Question: In an interview, I have been asked to pivot a string by replacing special characters.
Given string was ''AAA%BBB$CCC#DDD''
Expected output as shown in then image:

How can we do this in SQL Server? Thanks in advance!
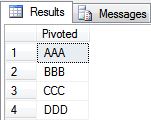
Answer: In SQL Server 2014?(I guess the operating system you are using is Windows Server 2008 R2, hahaha),
if you use SQL Server 2014-, basically, you need to unify the different separators first,
'''
declare @str as varchar(1024) = 'AAA%BBB$CCC#DDD'
set @str = REPLACE(@str, '%', ',')
set @str = REPLACE(@str, '$', ',')
set @str = REPLACE(@str, '#', ',')
'''
then like this:
'''
;with c0 as
(
select REPLACE(@str, '"', '') + ',' as col0
), c1 as
(
select LEFT(col0, CHARINDEX(',', col0) - 1) as col1,
STUFF(col0, 1, CHARINDEX(',', col0), '') as col2
from c0
union all
select LEFT(col2, CHARINDEX(',', col2) - 1) as col1,
STUFF(col2, 1, CHARINDEX(',', col2), '') as col2
from c1
where LEN(col2) > 0
)
select col1 from c1 where col1 <> 'null'
'''
OR
'''
;with c0 as
(
select @str as s
), c1 as
(
select number as n from master.dbo.spt_values where type = 'P'
)
select SUBSTRING(c0.s, c1.n, CHARINDEX(',', c0.s+',', c1.n)-c1.n) as item,
c1.n - LEN(REPLACE(LEFT(c0.s, c1.n), ',', '')) + 1 as pos1,
ROW_NUMBER() over(order by c1.n) as pos2,
c1.n, c0.s
from c0
inner join c1 on c1.n <= LEN(c0.s) and SUBSTRING(','+c0.s, c1.n, 1) = ','
'''
OR
'''
set @str = 'select col1 = ''' + REPLACE(@str,',',''' union all select ''') + ''''
set @str = 'select col1 from (' + @str + ') as D'
exec(@str)
'''
OR
'''
set @str = '(values (''' + REPLACE(@str,',',''' ),( ''') + ''')) as tb(item)'
set @str = 'select item from ' + @str
exec(@str)
'''